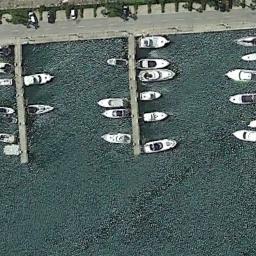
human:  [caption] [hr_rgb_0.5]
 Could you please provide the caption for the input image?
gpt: Harbor ships come in all shapes and sizes .

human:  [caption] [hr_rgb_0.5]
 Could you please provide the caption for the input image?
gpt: There are some ships moored in the harbor next to the road, And there are still many empty spaces .

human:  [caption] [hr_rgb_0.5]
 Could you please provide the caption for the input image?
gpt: There are many ships in the harbor .

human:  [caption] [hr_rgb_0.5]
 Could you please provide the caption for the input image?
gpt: The harbor has lots of neatly docked boats and the color of the waters is blue .

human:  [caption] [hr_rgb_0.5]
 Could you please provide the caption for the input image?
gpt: There are some ships at the harbor .